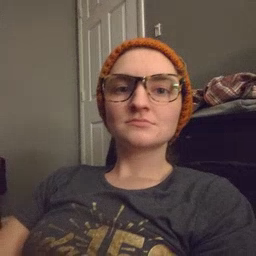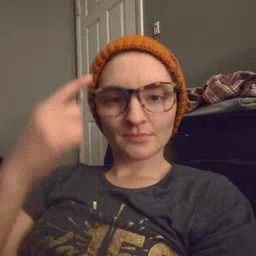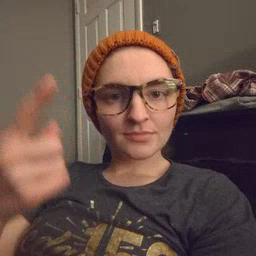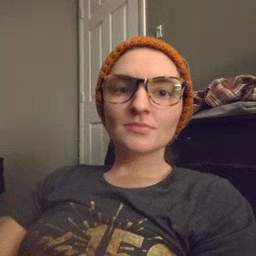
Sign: penny